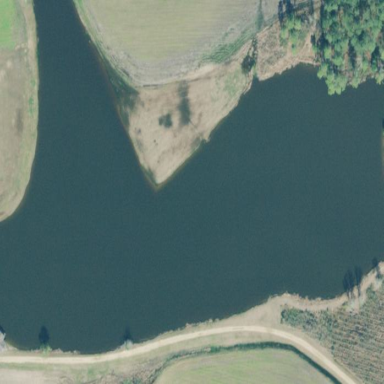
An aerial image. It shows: Reservoir of natural water.